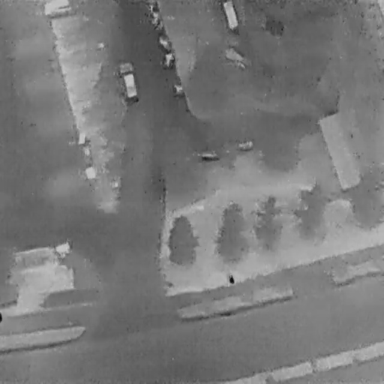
There is a Car in the infrared image.